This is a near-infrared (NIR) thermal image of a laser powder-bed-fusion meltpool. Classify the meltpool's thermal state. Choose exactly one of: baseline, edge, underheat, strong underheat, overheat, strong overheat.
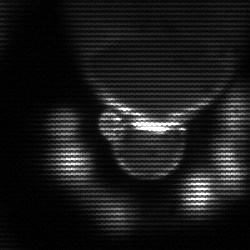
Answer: baseline